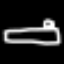
Label: bed